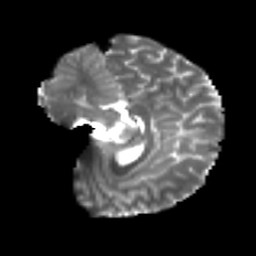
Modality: T2w
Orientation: sagittal
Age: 22
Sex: female
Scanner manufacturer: ge
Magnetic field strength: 3 T
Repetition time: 7.8 s
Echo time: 0.0606 s